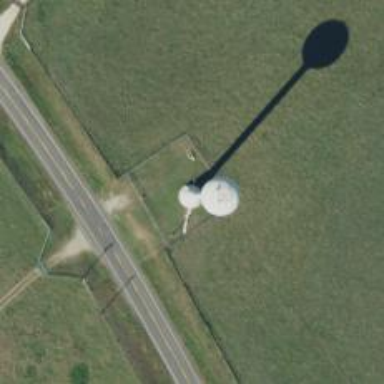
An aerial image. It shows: Water tower that is man-made.